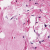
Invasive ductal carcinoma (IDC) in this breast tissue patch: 0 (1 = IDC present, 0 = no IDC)